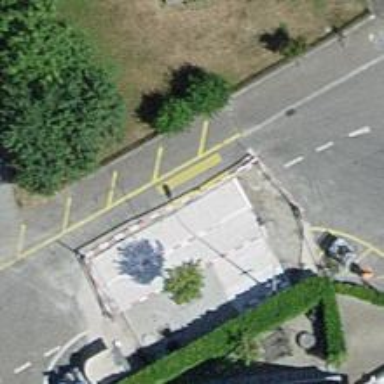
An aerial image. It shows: Zebra crossing on footway.